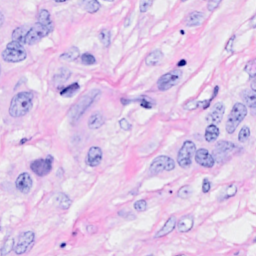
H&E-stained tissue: Breast